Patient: sex F, age 62
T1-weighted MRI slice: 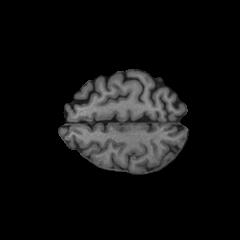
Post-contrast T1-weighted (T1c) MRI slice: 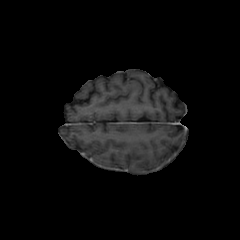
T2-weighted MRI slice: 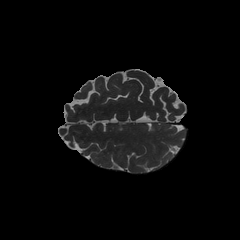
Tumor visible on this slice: no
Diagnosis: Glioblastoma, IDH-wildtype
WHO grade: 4